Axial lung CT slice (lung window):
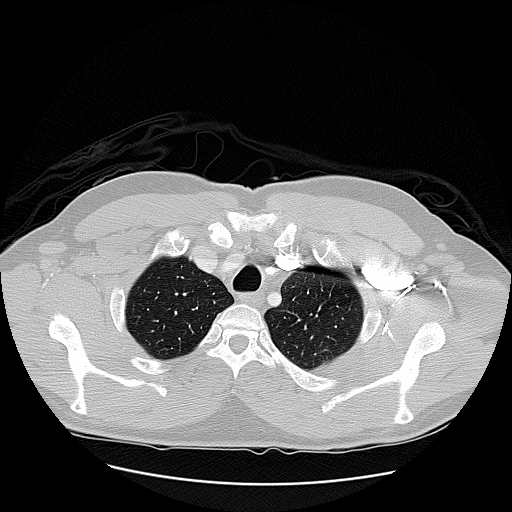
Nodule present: no